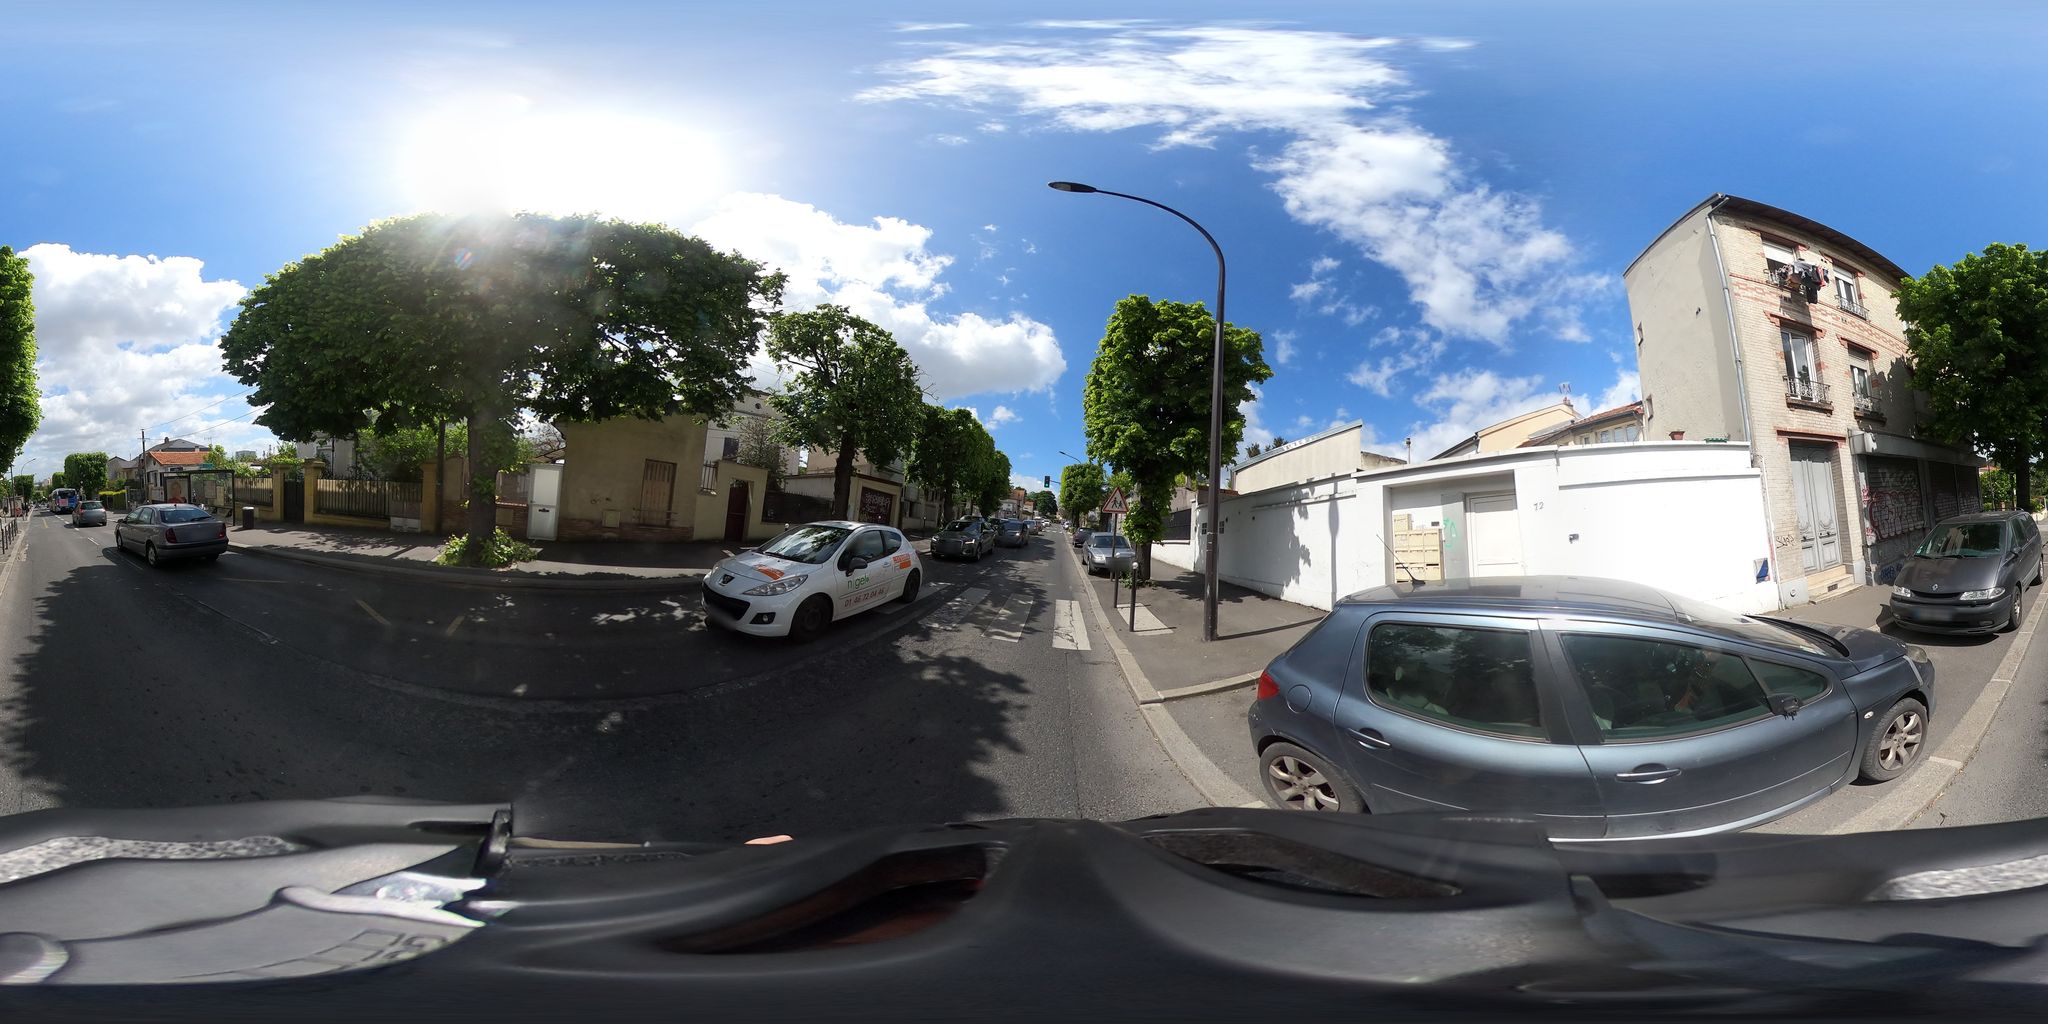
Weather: clear
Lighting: day
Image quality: good
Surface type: cycling surface
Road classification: secondary
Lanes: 2.0
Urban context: urban centre
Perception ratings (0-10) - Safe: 1.16, Lively: 7.86, Beautiful: 3.71, Boring: 4.42, Depressing: 1.35, Wealthy: 3.6